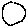
Label: moon